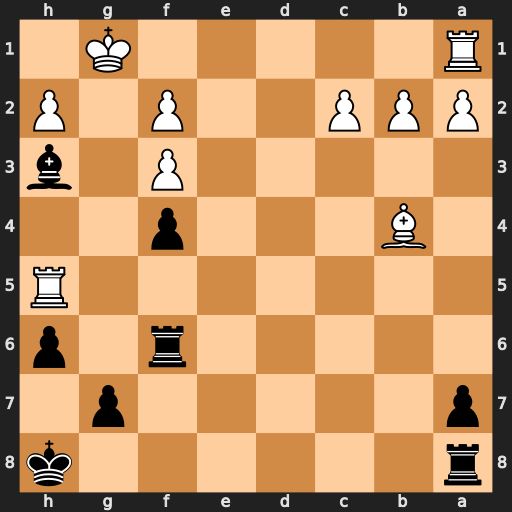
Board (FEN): r6k/p5p1/5r1p/7R/1B3p2/5P1b/PPP2P1P/R5K1
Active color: b
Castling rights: -
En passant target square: -
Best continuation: Rg6+ Kh1 Bg2+